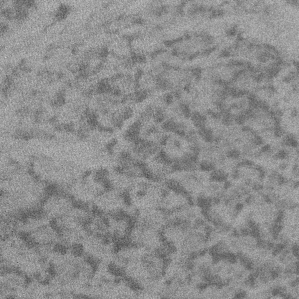
Label: frost